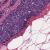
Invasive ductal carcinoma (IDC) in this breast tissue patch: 1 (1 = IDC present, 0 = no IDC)